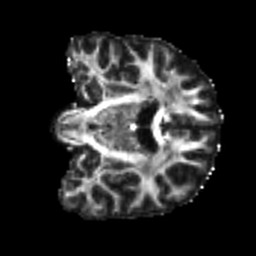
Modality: FA
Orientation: coronal
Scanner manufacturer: siemens
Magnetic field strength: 3 T
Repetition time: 4 s
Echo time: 0.0594 s